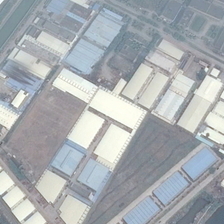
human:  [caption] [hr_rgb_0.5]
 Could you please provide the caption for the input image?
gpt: many buildings are in an industrial area .

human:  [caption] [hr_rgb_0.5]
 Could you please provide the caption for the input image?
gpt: many buildings are in an industrial area .

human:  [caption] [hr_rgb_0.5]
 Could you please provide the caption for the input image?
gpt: many buildings are in an industrial area .

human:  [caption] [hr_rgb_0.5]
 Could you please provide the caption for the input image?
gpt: many buildings are in an industrial area .

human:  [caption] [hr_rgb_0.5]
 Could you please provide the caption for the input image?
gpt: many buildings are in an industrial area .